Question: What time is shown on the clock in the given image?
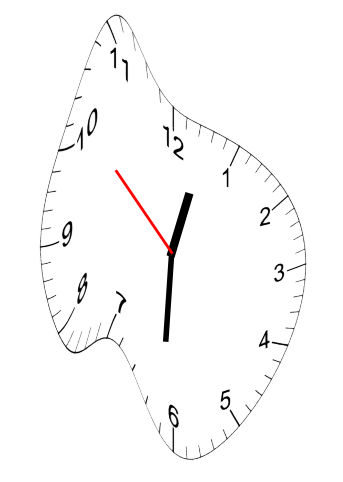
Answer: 12:30:52